Question: I was just shocked when my application fired an IndexOutOfRanage exception now. I opened the and discovered that my integer crossed it's boundary? Basically I have something like this in my code:
'''
string folder = Extender.GetSetting<string>("textFolder");
string mlink = folder + "\" + filename + ".txt";
if(File.Exists(mlink))
{
string fContent = File.ReadAllText(mlink);
rtbLearnGuide.Text = fContent;
string[] strings = fContent.Split(' ');
for (int i = 0; i < strings.Length; i++, words.Enqueue(strings[i]));
}
'''
The problem here is that i reaches the length of 'strings[]', I have attached a picture below.

What's even more weird is that I failed to reproduce this behavior a second time.
I experienced something similar earlier today with 'this.CreateGraphics();' My code was something like:
'''
var dc = this.CreateGraphics();//and some other stuff
'''
What might be wrong?
I just discovered that changing the order works. For instance:
'''
for (int i = 0; i < strings.Length; words.Enqueue(strings[i]), i++);
'''
any errors.
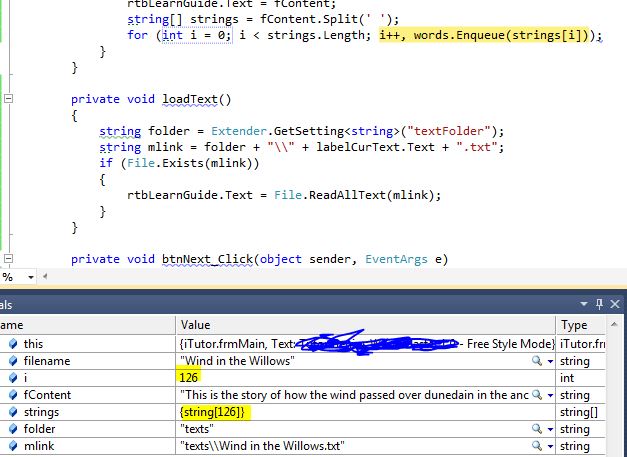
Answer: To answer the first part of your question, you are executing the Enqueue the for loop's test condition. So
'''
for (int i = 0; i < strings.Length; i++, words.Enqueue(strings[i]));
'''
should be:
'''
for (int i = 0; i < strings.Length; i++) words.Enqueue(strings[i]);
'''
Basically, the "increment" portion will always execute before the "test" portion.